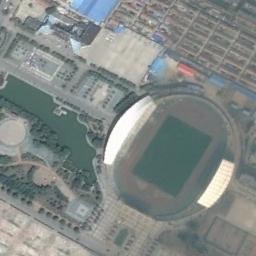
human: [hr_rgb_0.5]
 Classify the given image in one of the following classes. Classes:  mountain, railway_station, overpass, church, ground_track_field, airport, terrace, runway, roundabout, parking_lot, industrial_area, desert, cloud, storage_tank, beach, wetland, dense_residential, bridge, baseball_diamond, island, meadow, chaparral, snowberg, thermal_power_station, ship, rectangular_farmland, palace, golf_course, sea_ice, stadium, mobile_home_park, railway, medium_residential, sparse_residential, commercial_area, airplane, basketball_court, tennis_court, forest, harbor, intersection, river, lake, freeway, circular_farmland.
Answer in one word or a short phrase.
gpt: stadium